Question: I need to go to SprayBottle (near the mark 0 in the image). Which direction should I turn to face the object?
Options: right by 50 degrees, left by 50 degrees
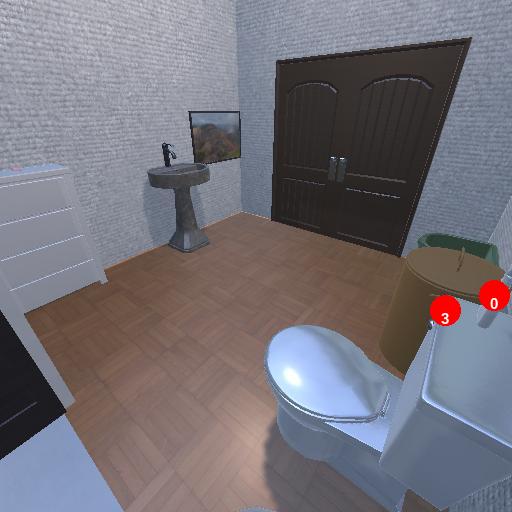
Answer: right by 50 degrees